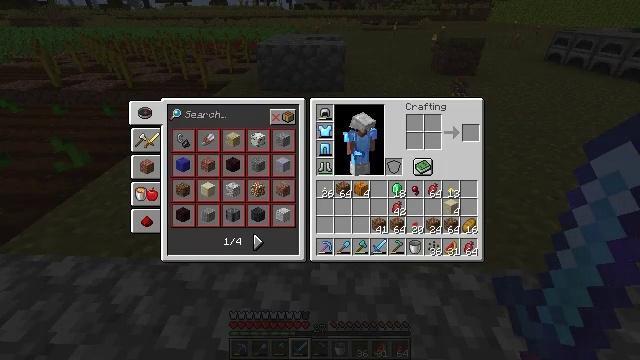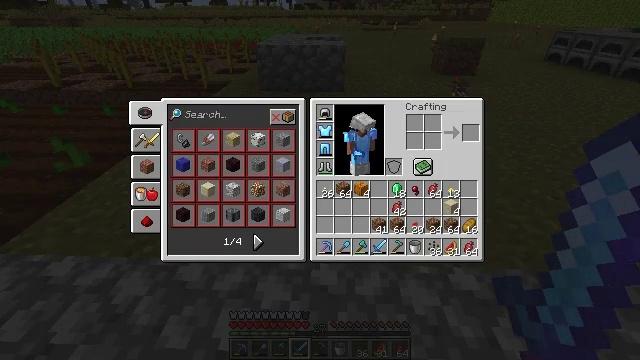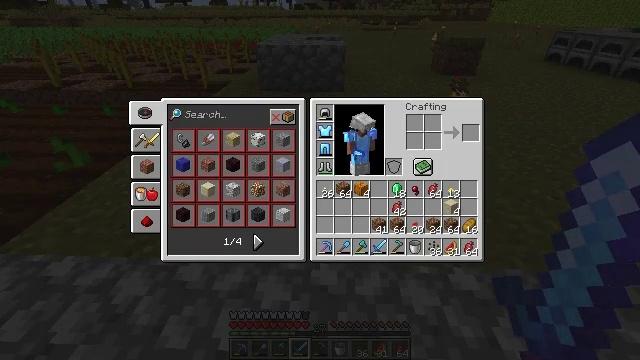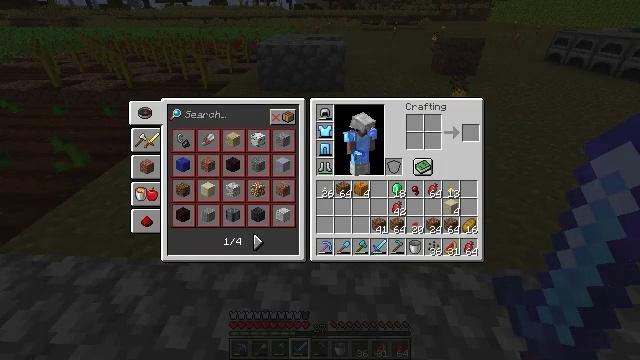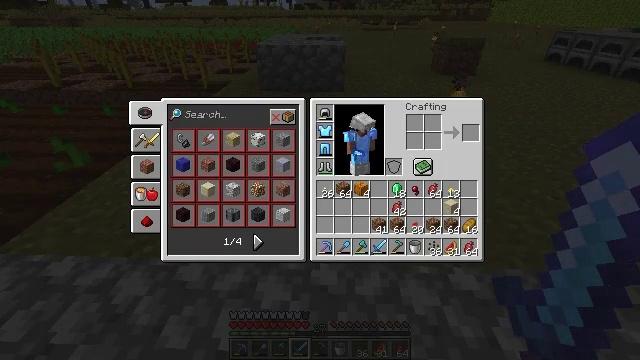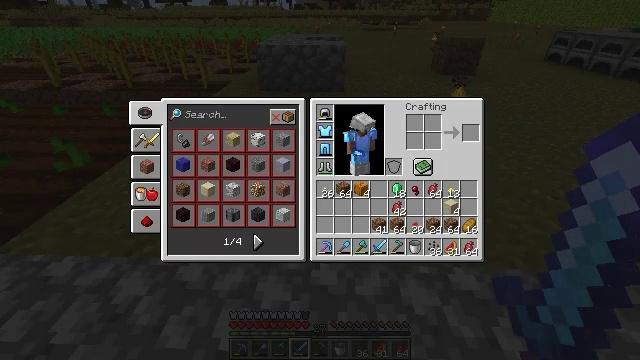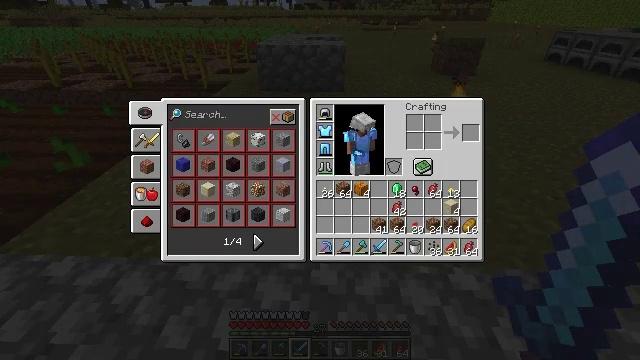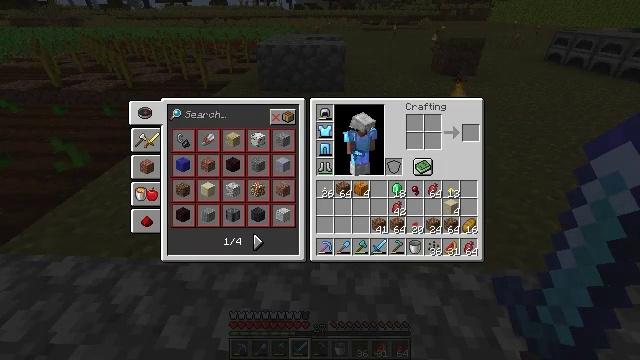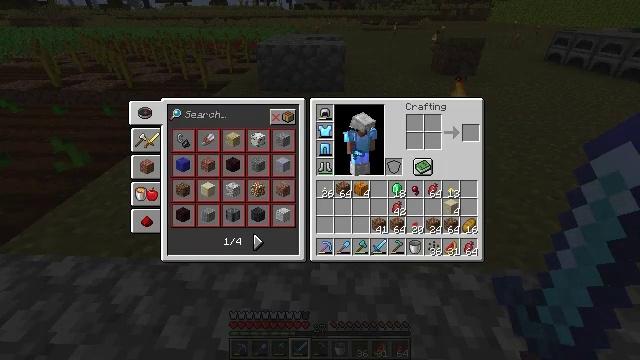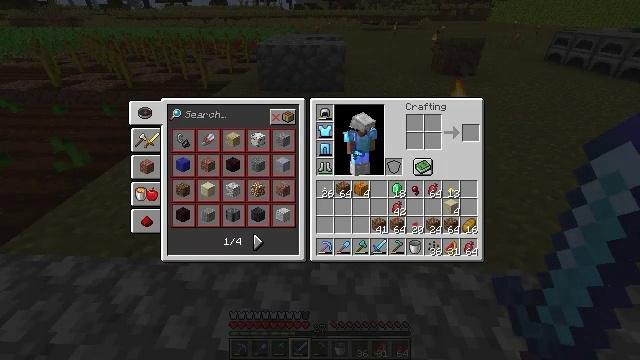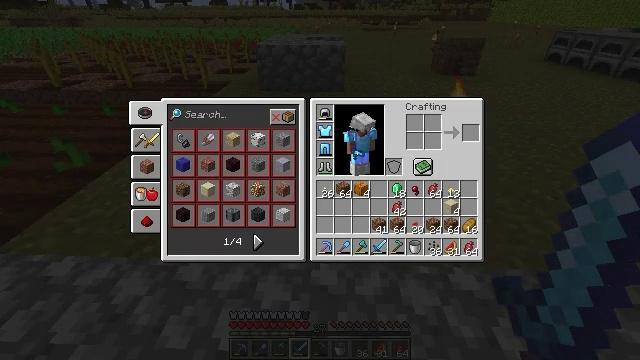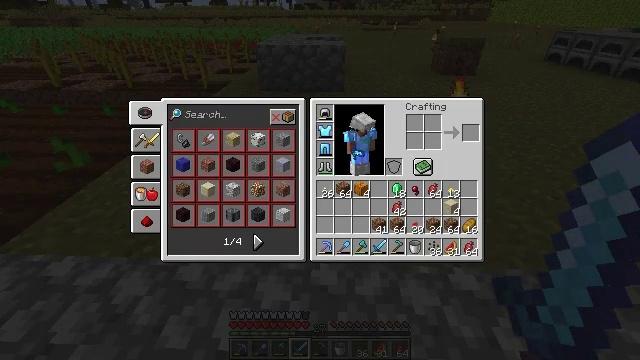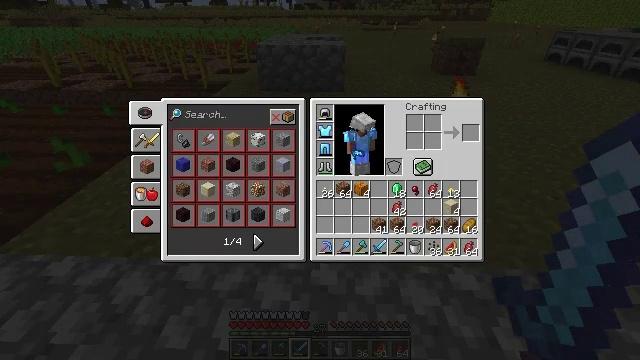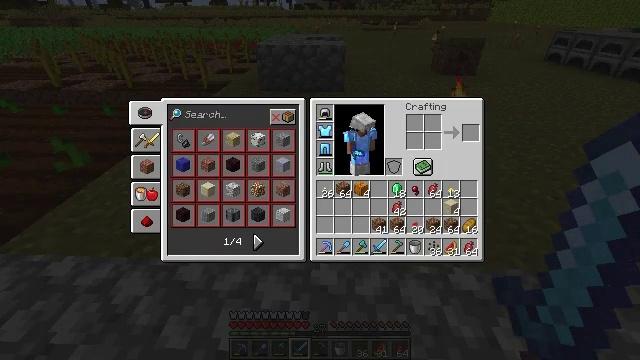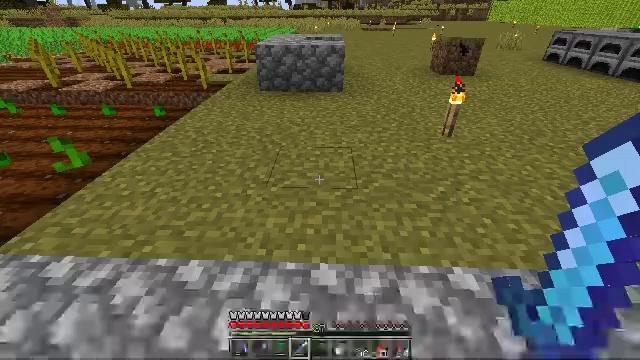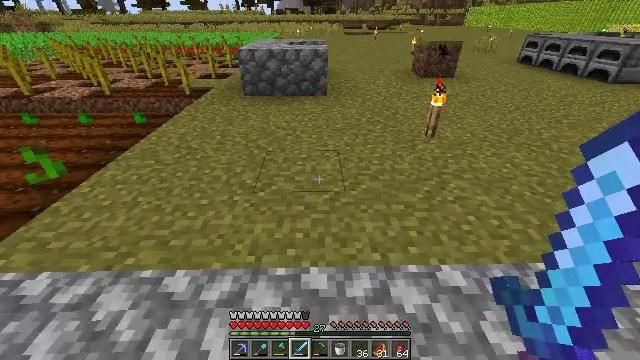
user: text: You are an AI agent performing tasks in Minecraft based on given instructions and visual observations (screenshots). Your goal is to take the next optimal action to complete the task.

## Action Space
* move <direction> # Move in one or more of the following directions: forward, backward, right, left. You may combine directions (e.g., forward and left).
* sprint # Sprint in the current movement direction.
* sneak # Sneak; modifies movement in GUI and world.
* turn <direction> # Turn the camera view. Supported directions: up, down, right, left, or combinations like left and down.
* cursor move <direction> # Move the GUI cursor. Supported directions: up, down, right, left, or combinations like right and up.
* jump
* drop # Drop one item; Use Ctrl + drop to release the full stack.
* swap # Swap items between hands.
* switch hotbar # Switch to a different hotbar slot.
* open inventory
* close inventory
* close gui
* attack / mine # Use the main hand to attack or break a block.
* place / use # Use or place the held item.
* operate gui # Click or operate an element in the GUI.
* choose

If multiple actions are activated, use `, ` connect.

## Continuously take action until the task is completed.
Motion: motion action
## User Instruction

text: Open the crafting table and convert a pumpkin to pumpkin seeds.
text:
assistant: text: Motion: no_op
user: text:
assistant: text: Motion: no_op
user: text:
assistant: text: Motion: no_op
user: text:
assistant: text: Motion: no_op
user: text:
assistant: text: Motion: no_op
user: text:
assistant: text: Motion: no_op
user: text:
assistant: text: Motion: no_op
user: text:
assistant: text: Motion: no_op
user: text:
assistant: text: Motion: no_op
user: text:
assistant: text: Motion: no_op
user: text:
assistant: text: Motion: no_op
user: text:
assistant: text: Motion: no_op
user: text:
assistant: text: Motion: no_op
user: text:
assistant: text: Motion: no_op
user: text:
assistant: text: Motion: turn right
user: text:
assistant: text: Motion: turn right and up
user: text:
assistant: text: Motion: turn right and up
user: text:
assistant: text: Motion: turn right
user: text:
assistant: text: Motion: no_op
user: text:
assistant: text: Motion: move forward
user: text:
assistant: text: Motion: move forward
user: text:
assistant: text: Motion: move forward
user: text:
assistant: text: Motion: move forward
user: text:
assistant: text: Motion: move forward
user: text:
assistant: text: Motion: move forward
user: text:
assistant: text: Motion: move forward
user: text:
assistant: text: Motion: move forward
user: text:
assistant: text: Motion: move forward
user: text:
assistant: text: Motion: move forward, turn left
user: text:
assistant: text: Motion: move forward, turn left